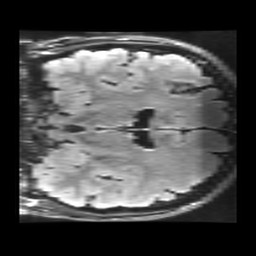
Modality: FLAIR
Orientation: coronal
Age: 27
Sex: female
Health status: healthy
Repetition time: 12 s
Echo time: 0.09782 s